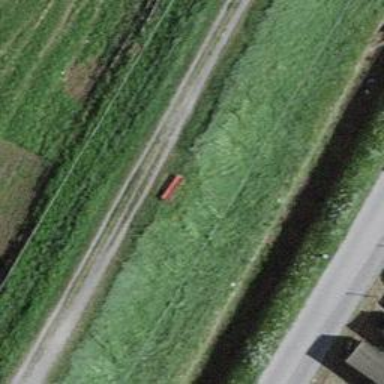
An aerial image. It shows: Red bench.